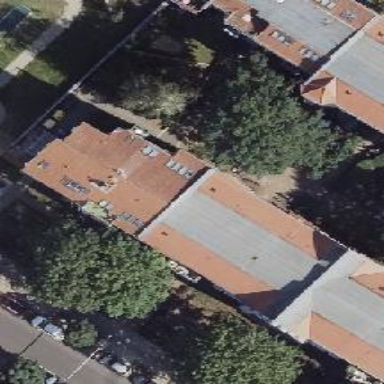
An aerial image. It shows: Building consisting of apartments with double saltbox roof shape.